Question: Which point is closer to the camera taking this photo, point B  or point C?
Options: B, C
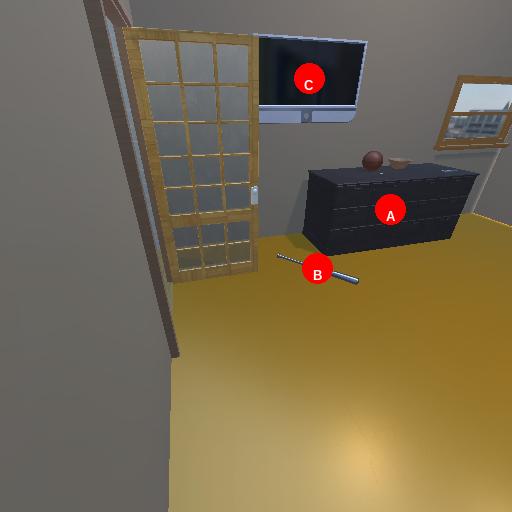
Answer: B